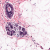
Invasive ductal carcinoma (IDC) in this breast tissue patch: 0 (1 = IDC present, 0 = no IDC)